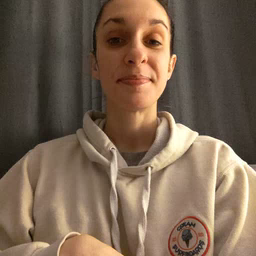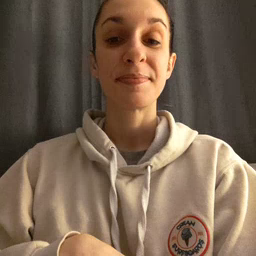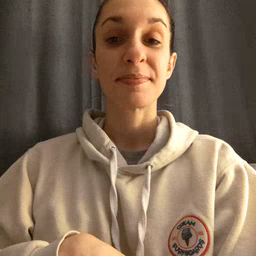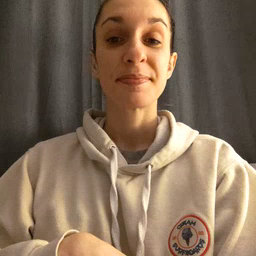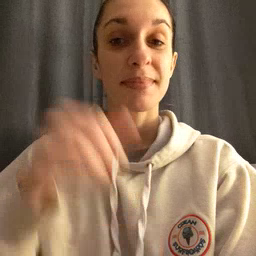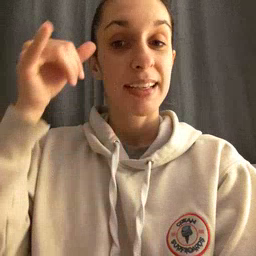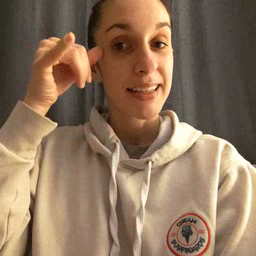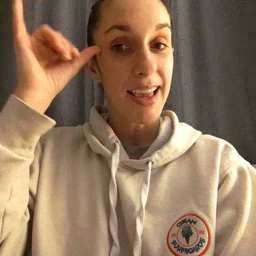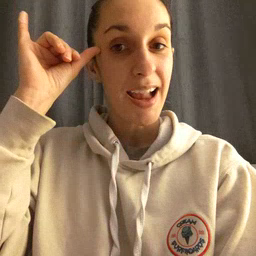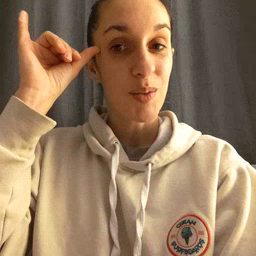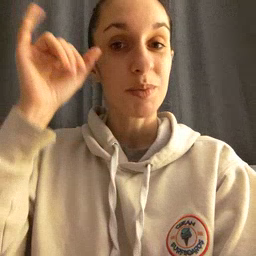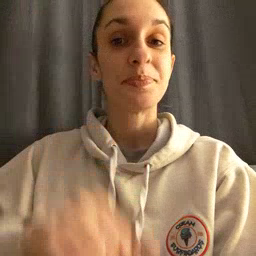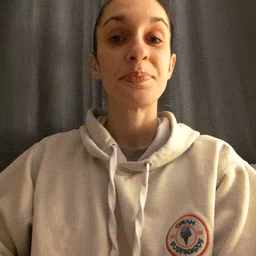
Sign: cow